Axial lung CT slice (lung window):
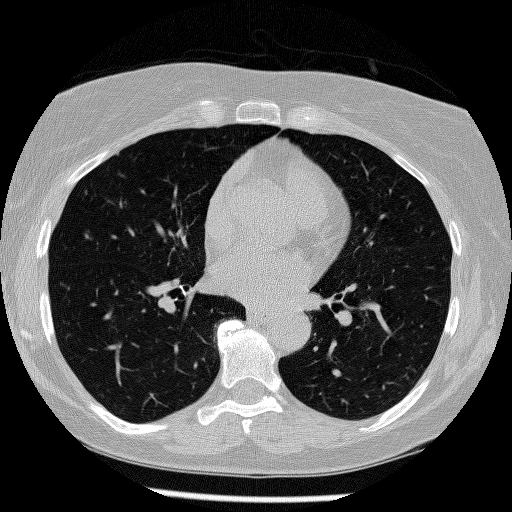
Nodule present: no